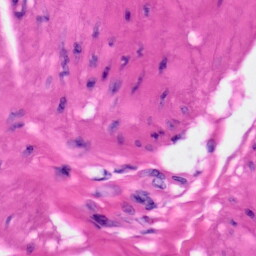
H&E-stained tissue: Skin